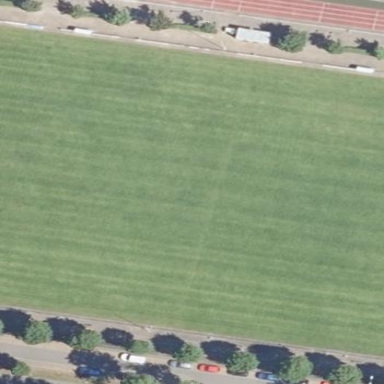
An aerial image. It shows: Multi-sport pitch with grass surface.